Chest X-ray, PA view. Patient: 52 years old, sex F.
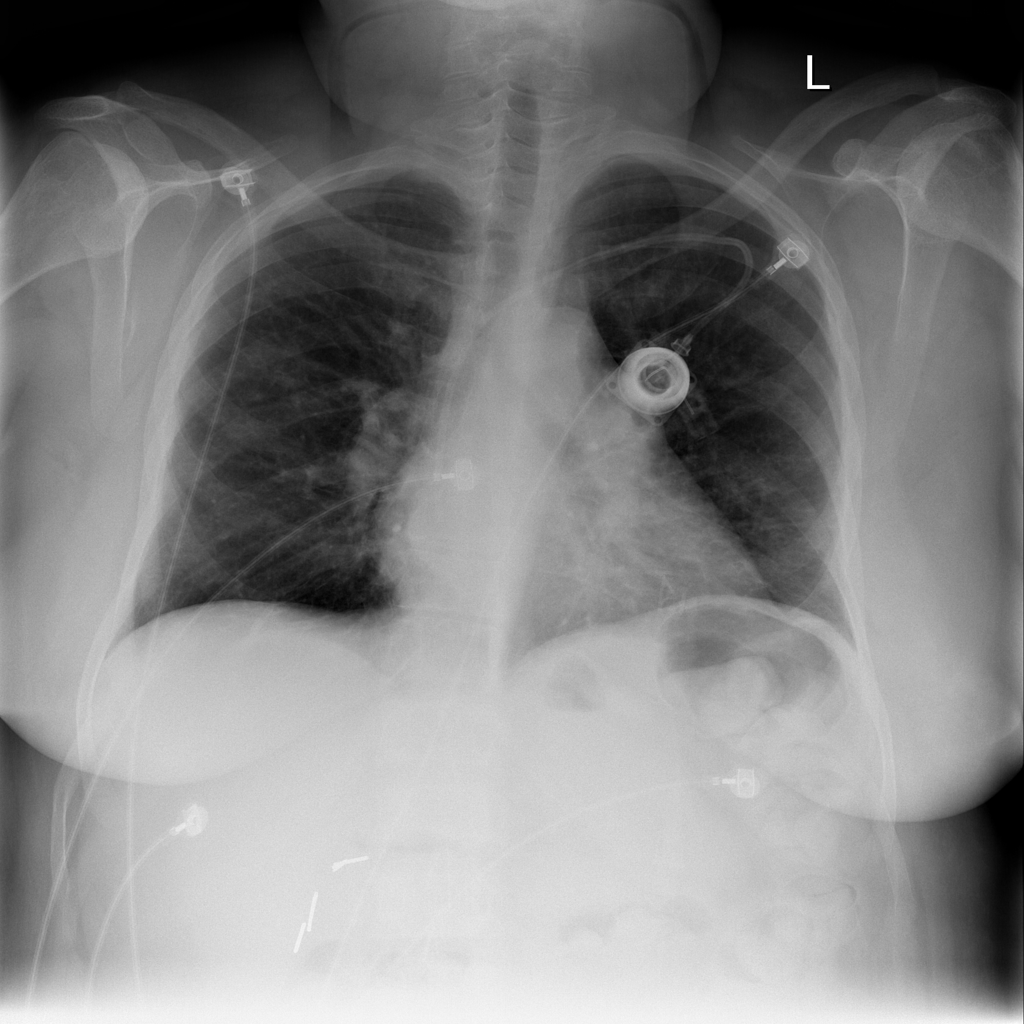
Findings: No Finding